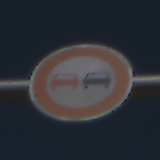
Verkehrszeichen: Ueberholverbot
Umgebung: Outdoor, Special
Tageszeit: MorningAfternoon
Wetter: Clear
Licht: Natural
Jahreszeit: NotSpecified
Kontrast: HighContrast